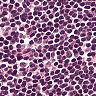
Metastatic tissue present: no